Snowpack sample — Snodgrass Mountain, Crested Butte, Colorado (2/4/25, 12:06 PM MST)
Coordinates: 38.923, -106.968
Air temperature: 35 °F
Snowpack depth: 80 cm
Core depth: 30 cm
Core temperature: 35.6 °F
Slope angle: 14°, slope face: 78°
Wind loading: low
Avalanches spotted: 0
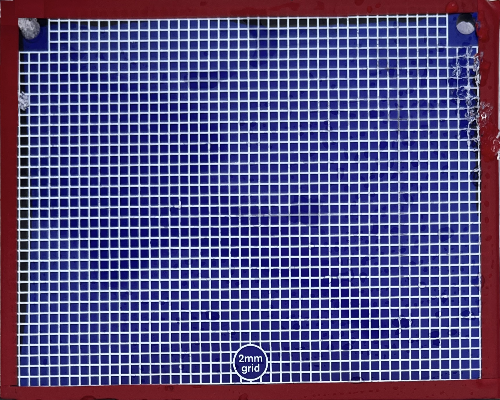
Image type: profile
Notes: No avalanches nearby, unusually warm weather for the last month reported by residents, Collected 25 yards from treeline